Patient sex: M
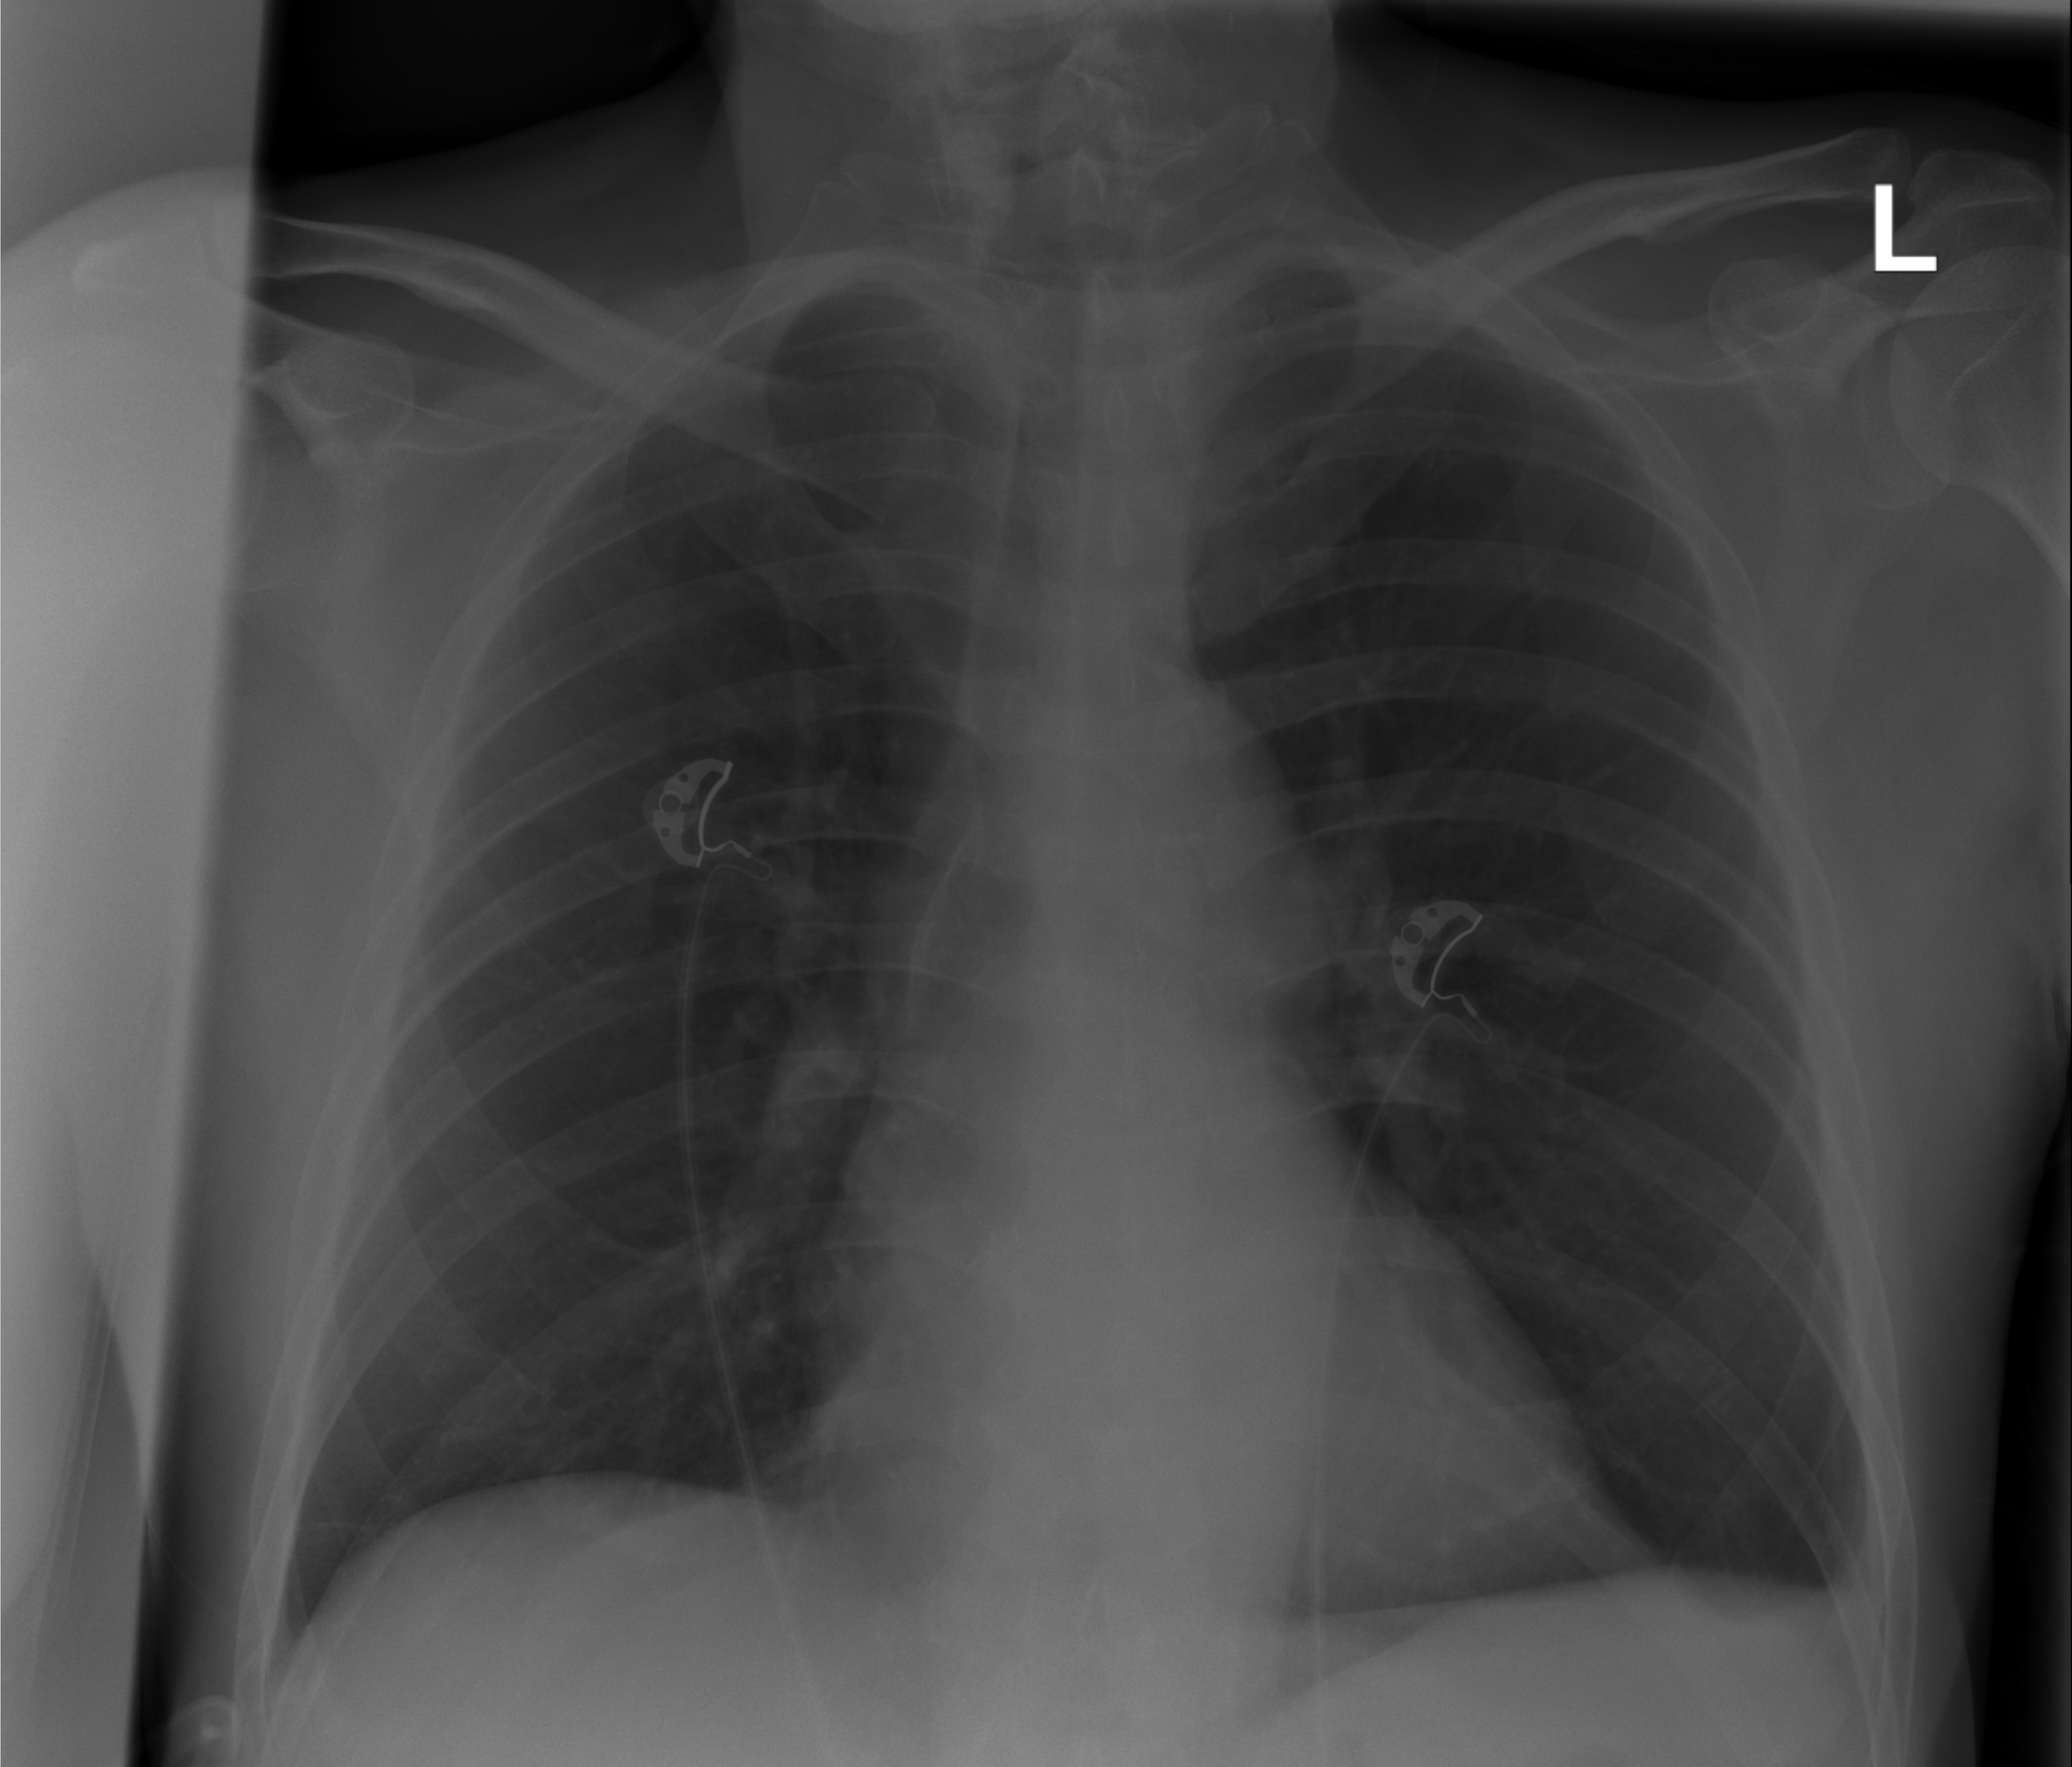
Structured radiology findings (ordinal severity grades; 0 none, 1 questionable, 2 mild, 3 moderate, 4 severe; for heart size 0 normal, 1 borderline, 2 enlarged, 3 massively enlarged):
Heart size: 0
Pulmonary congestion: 0
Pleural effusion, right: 0
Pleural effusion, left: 1
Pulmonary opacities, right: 0
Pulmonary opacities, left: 0
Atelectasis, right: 0
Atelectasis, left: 0